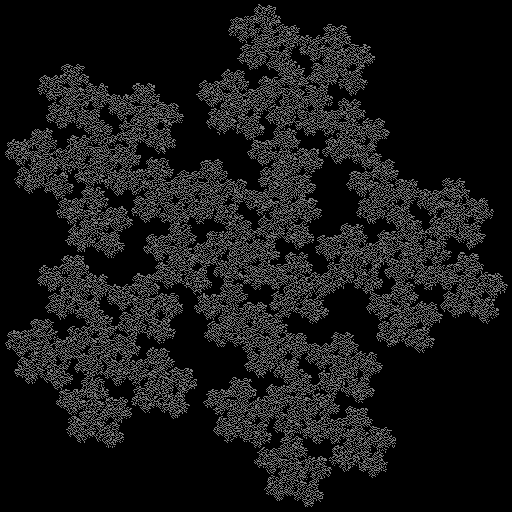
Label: mcWorter_pedigree